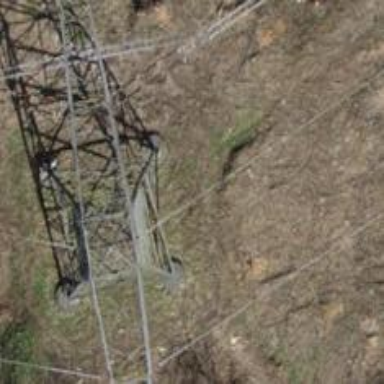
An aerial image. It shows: Three cables of power line.